Question: There are 2 UIView in my MainWindow.Xib
One is the outlet of RootViewController view, another UIView is that I hope to access using tag (123) from the source codes of RootViewController.
If the second UIView is the sub view of the first view, I know I can use
'''
[self.view viewWithTag:123];
'''
But I do not know how to handle this case when the UIView that hope to be accessed is not the sub view of current view.

Welcome any comment
Thanks
interdev
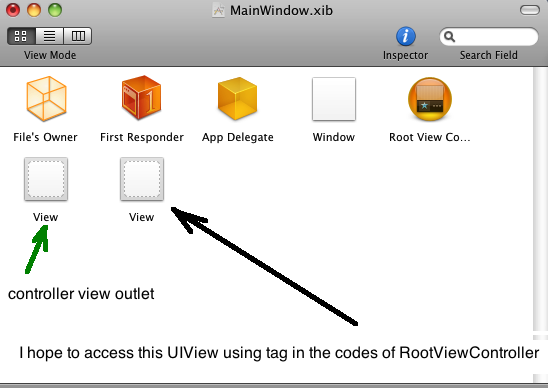
Answer: 'tag' is specific to a 'UIView' hierarchy (see on UIView's 'viewWithTag:'). Since there is no hierarchy between two separate views, you cannot use it.
Instead, do what phix23 suggests and add an 'IBOutlet' for your second view in your 'RootViewController', i.e.:
'''
@interface RootViewController : UIViewController {
// ...
}
// @synthesize in RootViewController.m (don't forget to dealloc)
@property (nonatomic, retain) IBOutlet UIView *secondView;
'''
Then hook that up in your XIB-file.